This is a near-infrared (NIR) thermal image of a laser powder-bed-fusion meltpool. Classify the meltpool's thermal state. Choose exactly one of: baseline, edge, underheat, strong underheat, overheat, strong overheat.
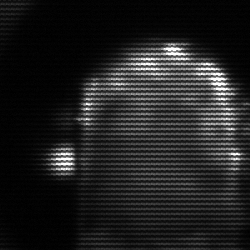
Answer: baseline